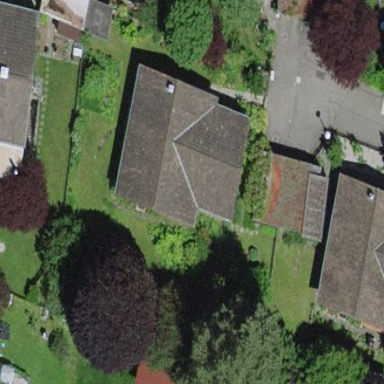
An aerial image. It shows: Simple and straightforward house.